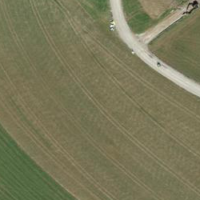
EUNIS habitat code: 52
Species observed at this site:
Chorthippus biguttulus